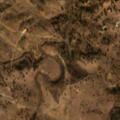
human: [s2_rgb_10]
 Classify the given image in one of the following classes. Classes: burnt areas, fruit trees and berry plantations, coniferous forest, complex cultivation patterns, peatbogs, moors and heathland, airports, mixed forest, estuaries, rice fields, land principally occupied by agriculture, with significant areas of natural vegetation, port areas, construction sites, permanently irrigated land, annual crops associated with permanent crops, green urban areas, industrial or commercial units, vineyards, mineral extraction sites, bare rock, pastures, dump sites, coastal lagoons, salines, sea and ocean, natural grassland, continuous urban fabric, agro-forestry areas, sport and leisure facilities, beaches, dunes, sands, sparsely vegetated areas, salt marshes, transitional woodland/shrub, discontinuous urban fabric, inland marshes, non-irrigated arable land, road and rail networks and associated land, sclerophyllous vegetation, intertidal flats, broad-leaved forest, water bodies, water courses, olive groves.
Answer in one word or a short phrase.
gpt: non-irrigated arable land, land principally occupied by agriculture, with significant areas of natural vegetation, agro-forestry areas, transitional woodland/shrub